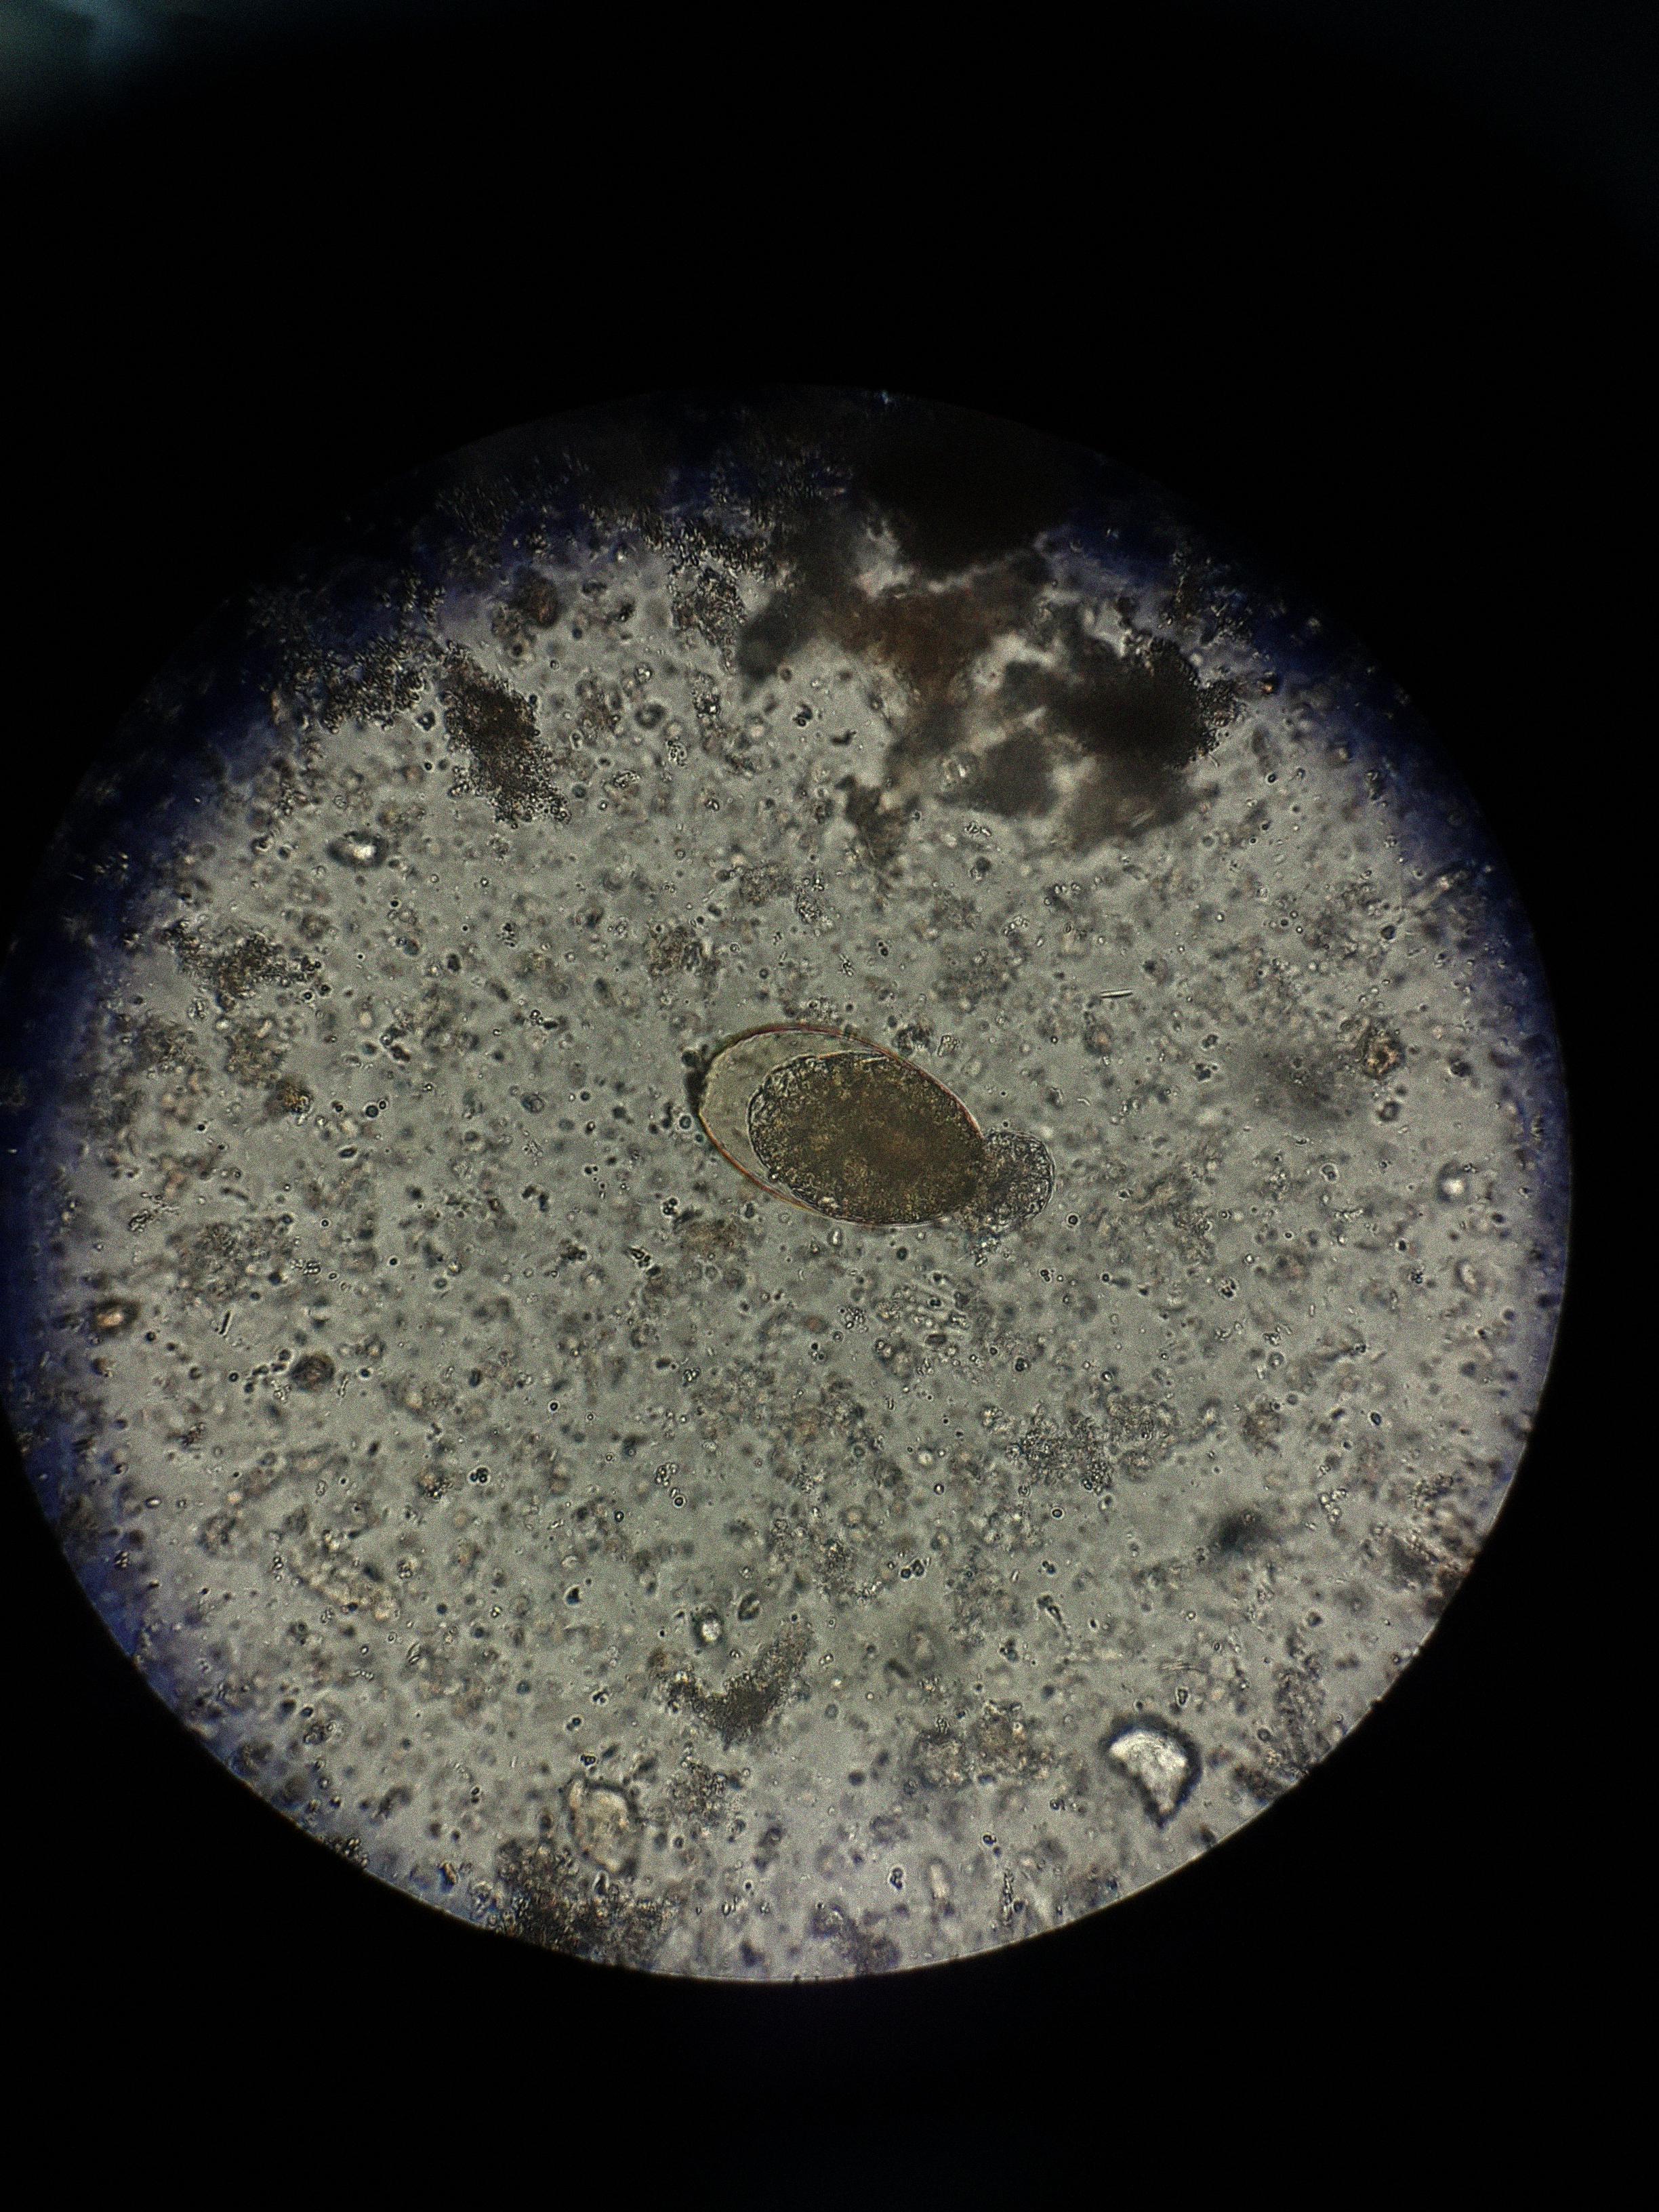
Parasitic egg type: Fasciolopsis buski